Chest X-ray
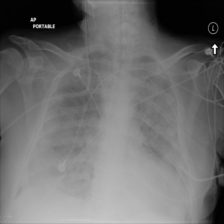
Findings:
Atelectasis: negative
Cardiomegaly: negative
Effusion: negative
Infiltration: negative
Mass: negative
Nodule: negative
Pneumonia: negative
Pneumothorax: negative
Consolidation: negative
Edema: negative
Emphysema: negative
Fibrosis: negative
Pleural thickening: negative
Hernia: negative